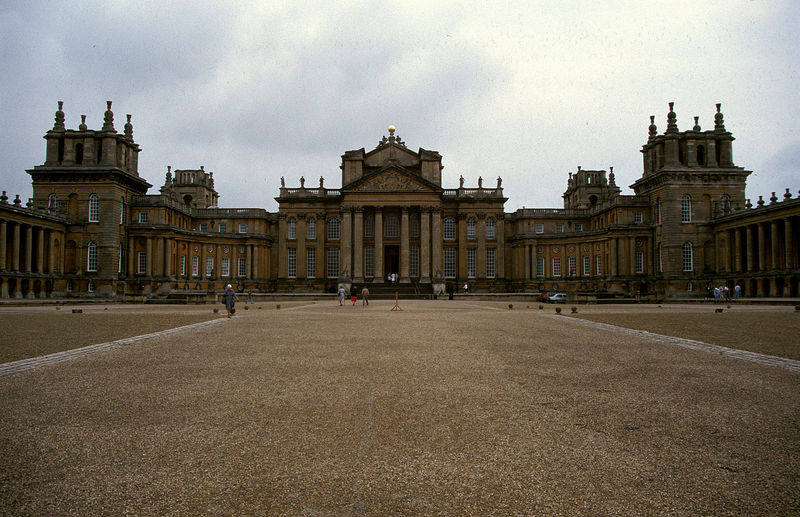
Titel: Nordfassade, Hauptblock
Künstler: John Vanbrugh
Standort: Woodstock, Oxfordshire
Institution: Blenheim Palace
Schlagwörter: blau, himmel, wolken, gelb, grün, menschen, ocker, sand, abend, bunt, fenster, frankreich, frau, licht, paris, säule, säulen, anlage, dach, gebäude, park, rasen, schloss, weg, leute, architektur, barock, stein, steine, brüstung, kirche, wege, boden, gold, drei, england, renaissance, turm, vorbau, hellblau, himmelblau, farbig, düster, fassade, passanten, perspektive, schotter, giebel, allee, farbe, tag, hof, platz, besucher, pilaster, auto, kies, treppe, treppen, symmetrie, aufgang, deutsch, stufen, galerie, flucht, foto, fotografie, photographie, symetrie, eingang, arkade, innenhof, loggia, türmchen, türme, palast, balustrade, kiesel, symmetrisch, kugel, architrav, arkaden, photo, fries, portal, skulpturen, risalit, statuen, sandstein, farbfoto, residenz, portikus, zentral, etagen, museum, stockwerke, aufnahme, fot, bauwerk, palais, versailles, vorplatz, rundbogenfenster, gesimse, kolonnaden, würzburg, touristen, stiegen, schlossplatz, regierungsgebäude, kiesweg, papalst, zwinger, dia, weitwinkel, boller, schluss, säulenkolonnaden, hohe fenster, blauer himml mit wolken, scann, schloss versailles